Field crop: maize
Growth stage: 2
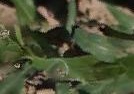
Species: maize